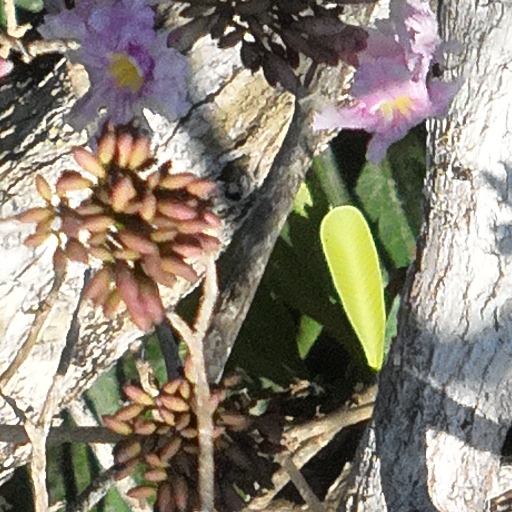
Species: Tabebuia rosea
GBIF accepted scientific name: Tabebuia rosea
Crown area (m\u00b2): 120.262